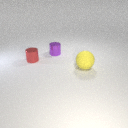
small purple metal cylinder behind large yellow rubber sphere